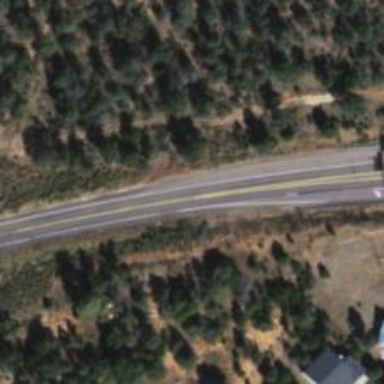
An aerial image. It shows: Asphalt trunk highway.